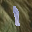
Label: 1